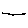
Label: line